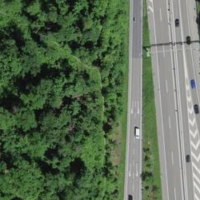
EUNIS habitat code: 57
Species observed at this site:
Erithacus rubecula
Columba palumbus